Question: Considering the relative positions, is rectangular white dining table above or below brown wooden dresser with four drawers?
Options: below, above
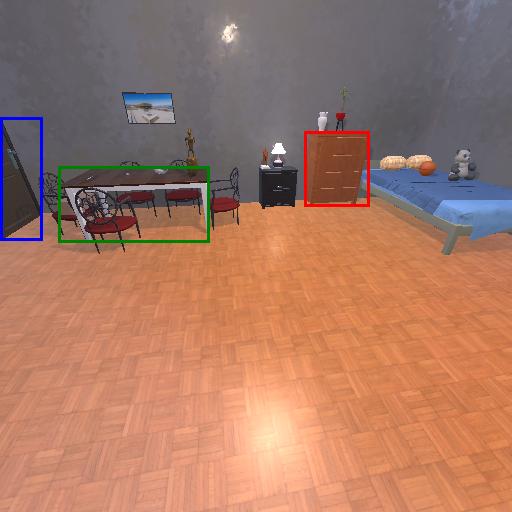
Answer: below